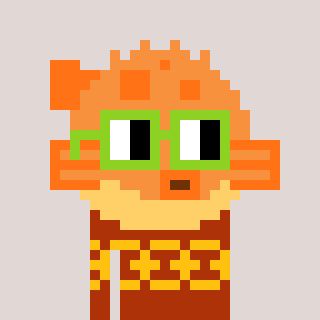
a pixel art character with square light green glasses, a pufferfish-shaped head and a hotbrown-colored body on a warm background